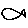
Label: fish